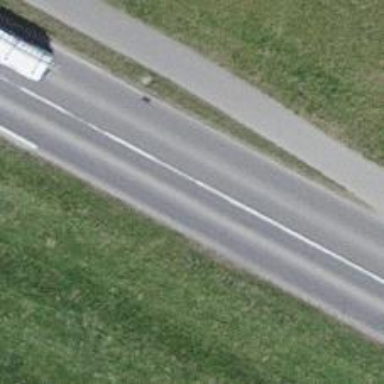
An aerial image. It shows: Secondary road with track for cycling on the left side.